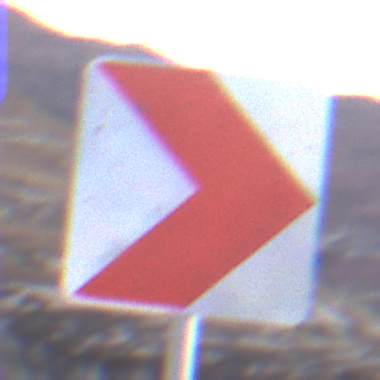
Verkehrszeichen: RichtungstafelnInKurvenKleinLinks
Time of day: Dusk
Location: Outdoor (Nature)
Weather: Clear
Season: NotSpecified
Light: Natural